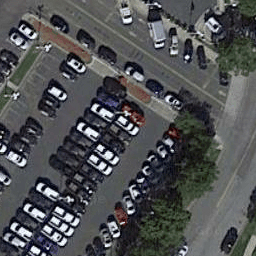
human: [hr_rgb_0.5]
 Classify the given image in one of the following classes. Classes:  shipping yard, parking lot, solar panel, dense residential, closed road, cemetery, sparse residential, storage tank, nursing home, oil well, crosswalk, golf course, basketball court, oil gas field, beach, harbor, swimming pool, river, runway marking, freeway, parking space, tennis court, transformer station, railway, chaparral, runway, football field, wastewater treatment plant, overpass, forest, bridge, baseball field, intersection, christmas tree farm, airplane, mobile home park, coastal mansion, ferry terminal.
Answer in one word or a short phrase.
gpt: parking lot